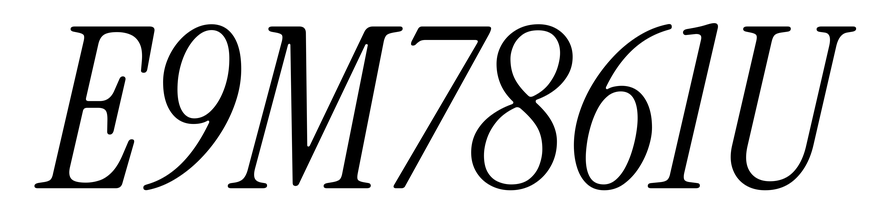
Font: InstrumentSerif-Italic